Field crop: tomato
Growth stage: 1
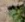
Species: solanum